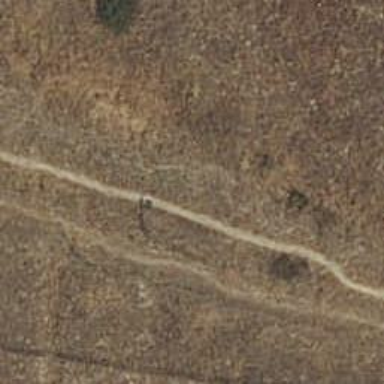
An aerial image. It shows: Unpaved path.